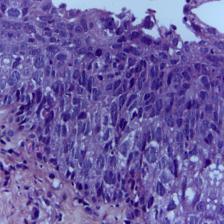
Diagnosis: OSCC